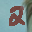
Label: 2